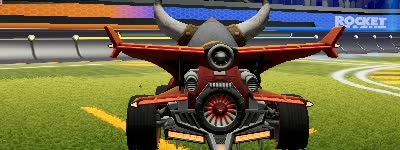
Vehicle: aftershock